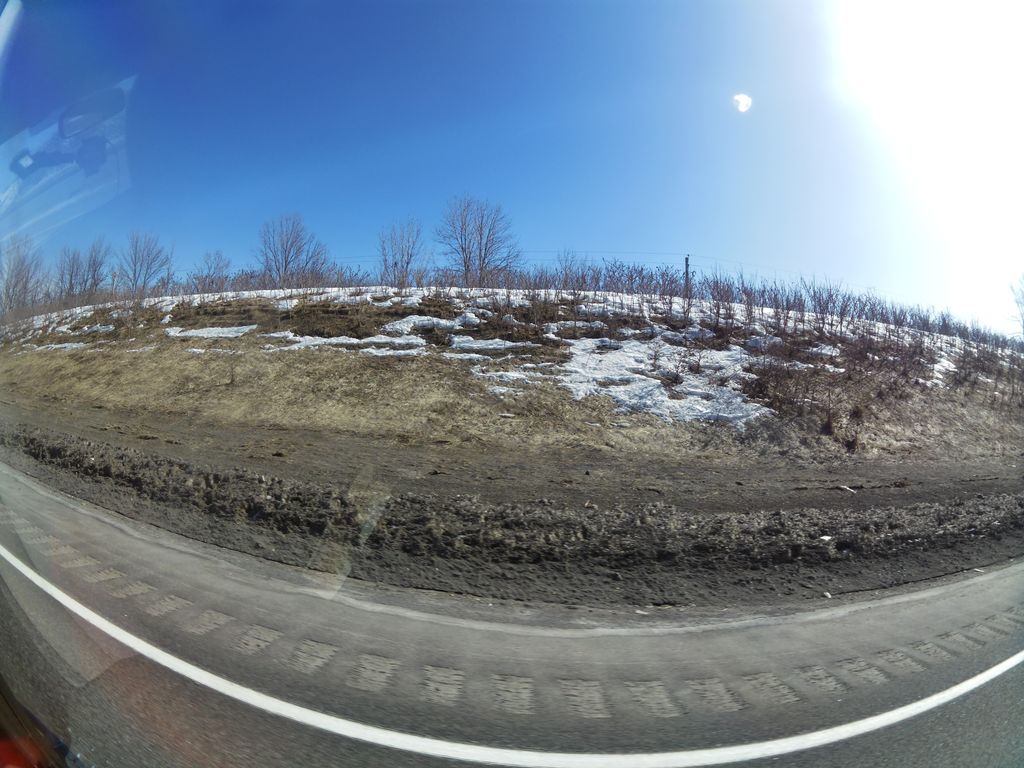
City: ottawa-gatineau